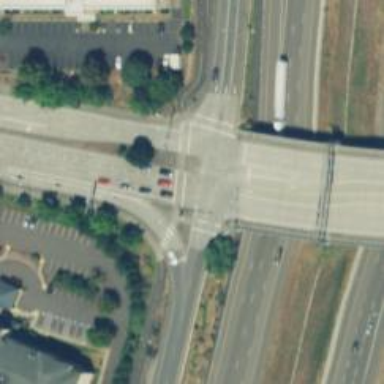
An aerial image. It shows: Crossing road.